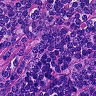
Metastatic tissue present: no